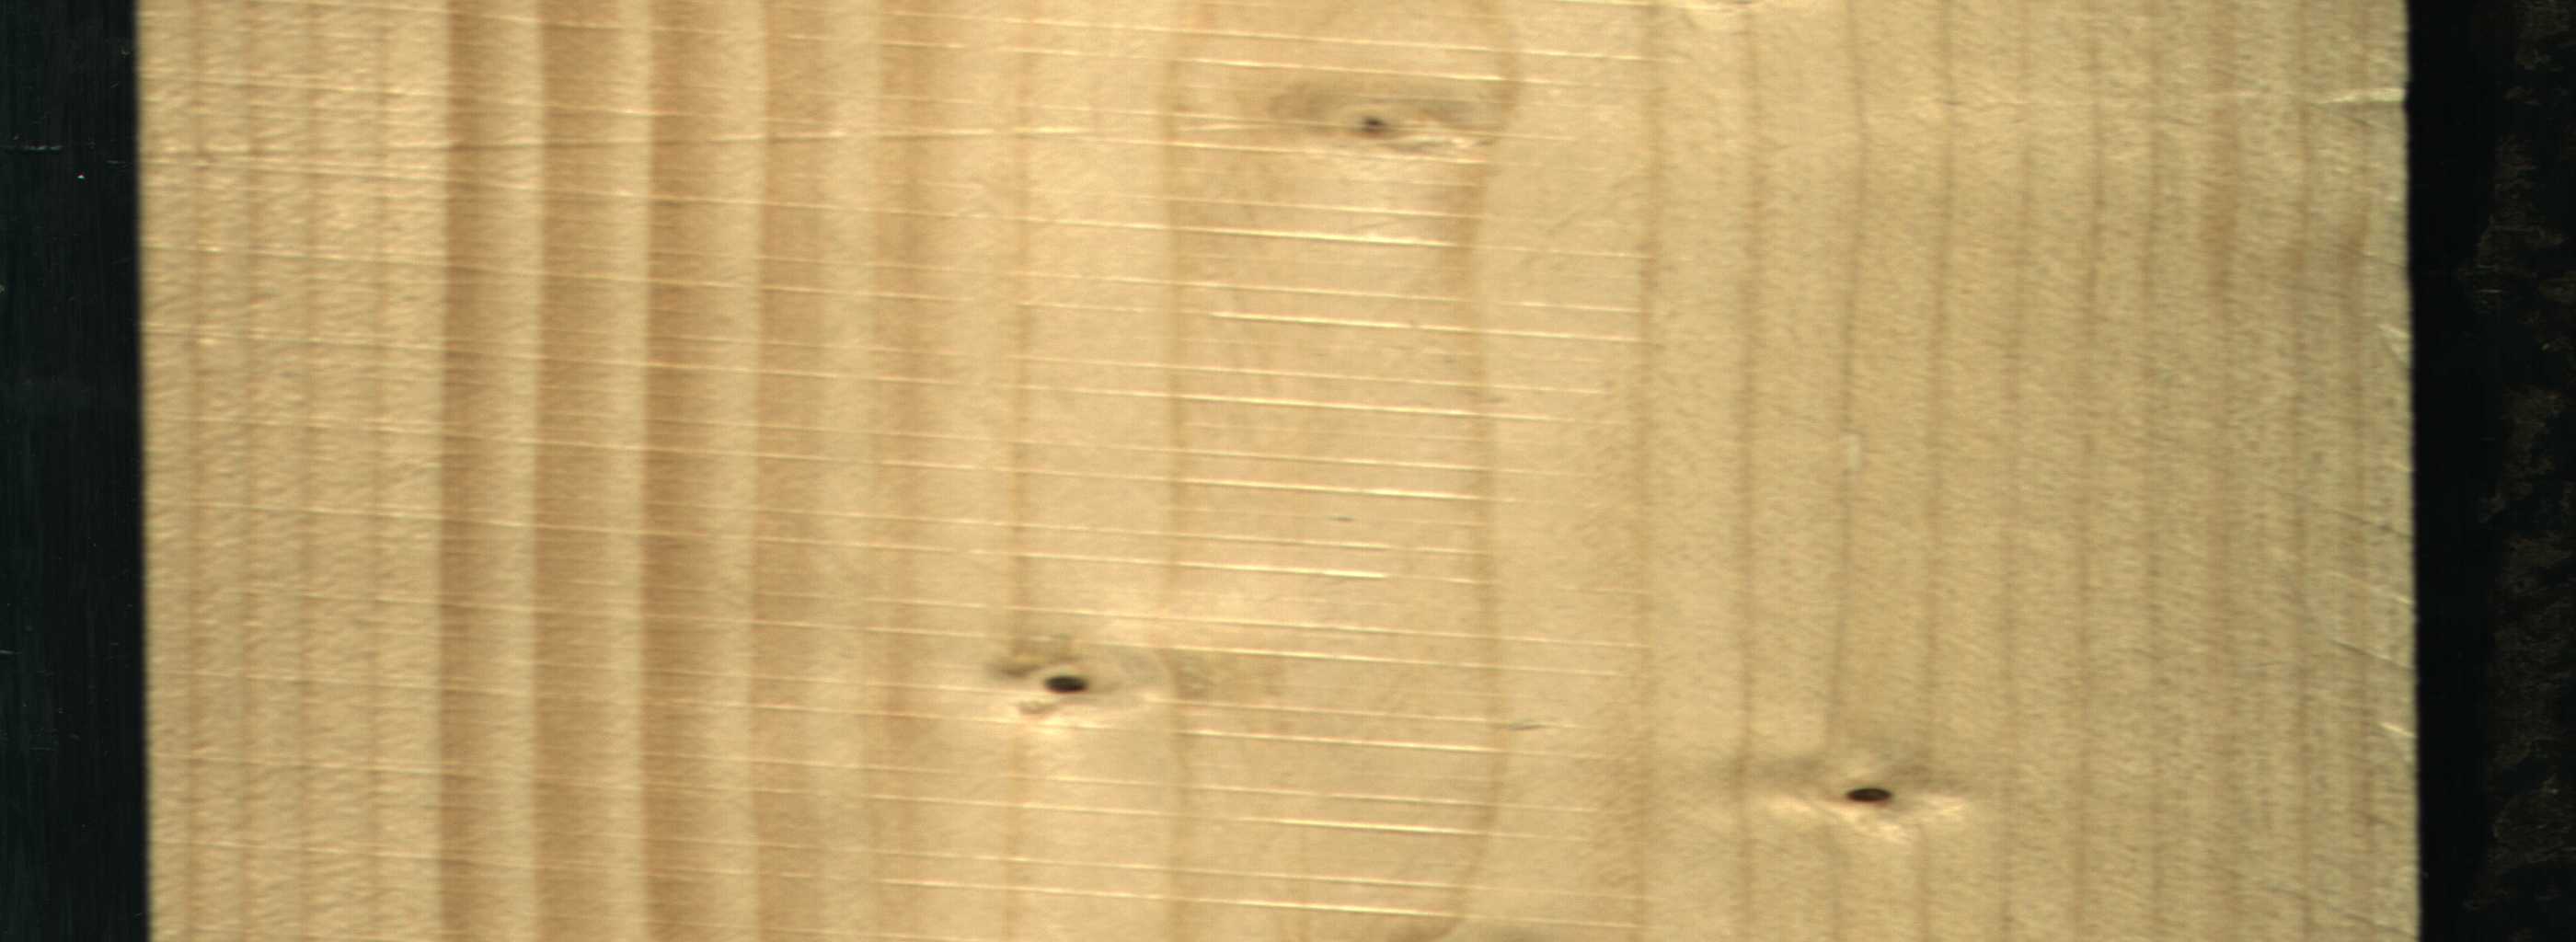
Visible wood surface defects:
Dead_Knot
Dead_Knot
Live_Knot